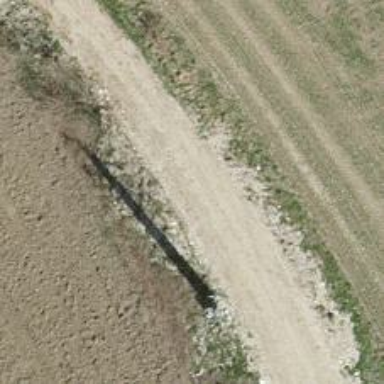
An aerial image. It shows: Track with very rough surface.